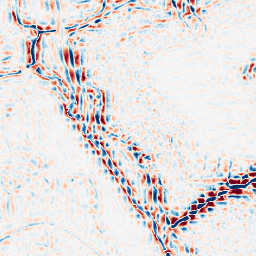
Category: wavelet
Decomposition family: wavelet_reverse_biorthogonal
Decomposition parameters: wavelet: rbio5.5
level: 3
Upsampling method: bspline
Upsampling parameters: scale: 2
Upsampling scale: 2